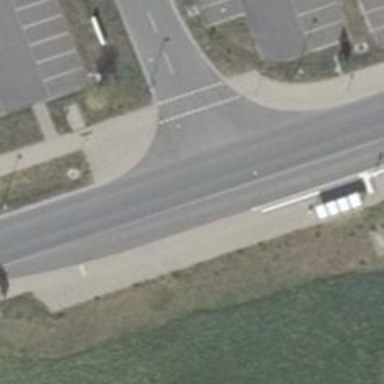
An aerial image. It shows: Uncontrolled road crossing.